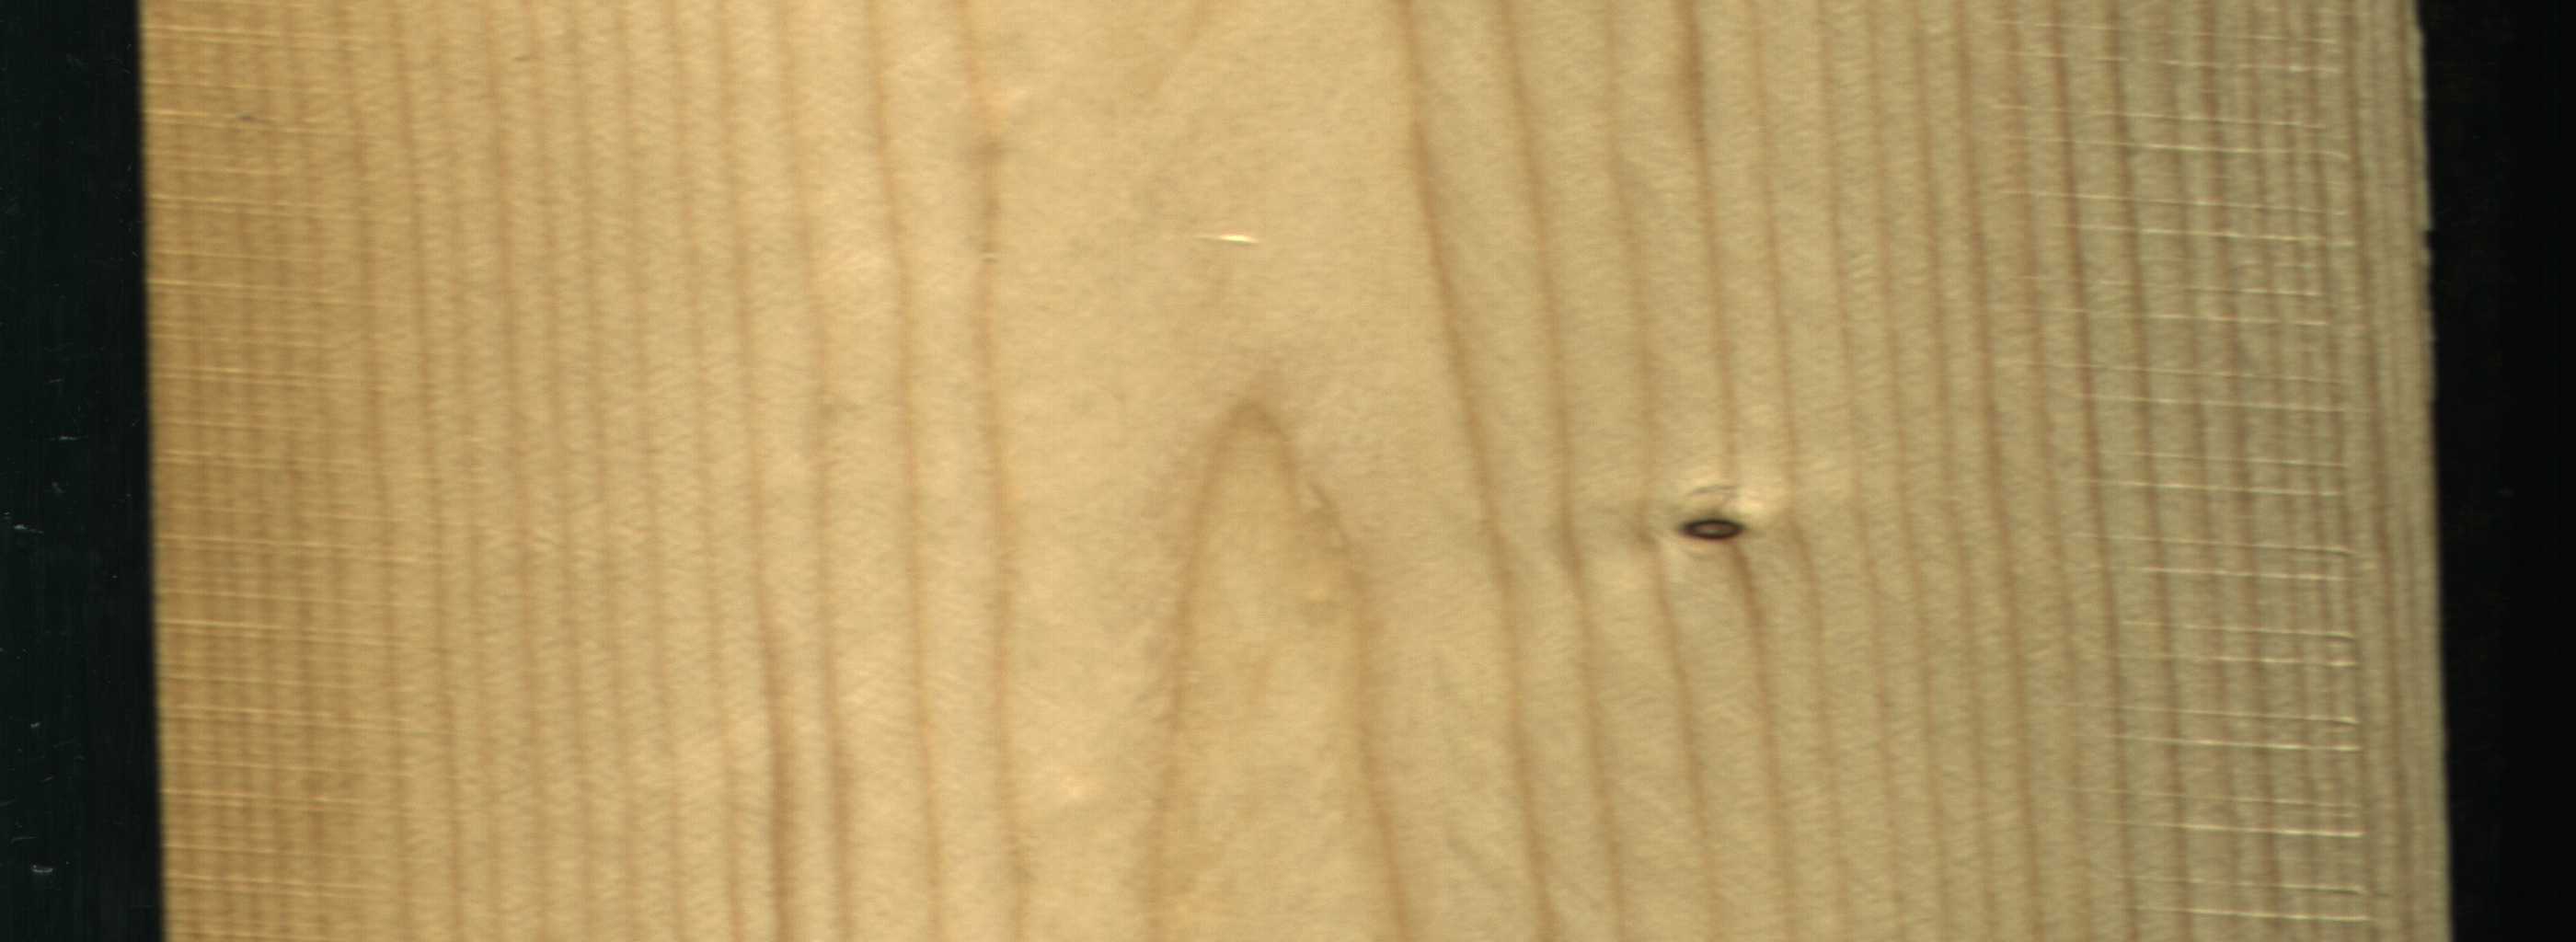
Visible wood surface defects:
Dead_Knot